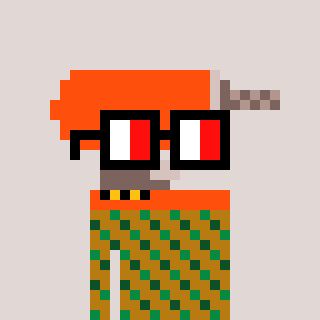
a pixel art character with square glasses with black frames and red eyes, a drill-shaped head and a gold-colored body on a warm background